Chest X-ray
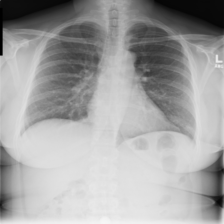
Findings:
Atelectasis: negative
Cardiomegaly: negative
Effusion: negative
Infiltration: negative
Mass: negative
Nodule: negative
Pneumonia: negative
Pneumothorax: negative
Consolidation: negative
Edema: negative
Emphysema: negative
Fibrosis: negative
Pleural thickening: negative
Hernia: negative